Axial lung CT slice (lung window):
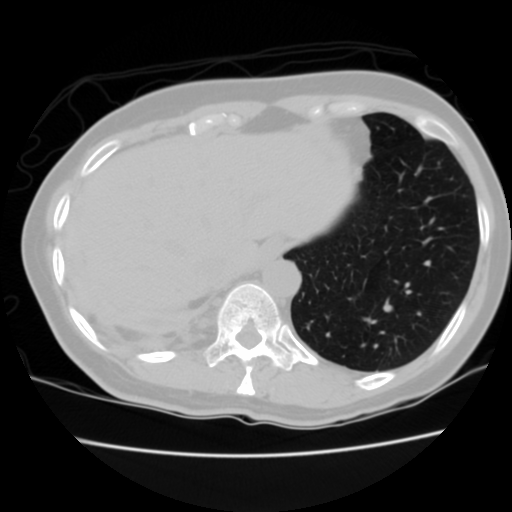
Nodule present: no